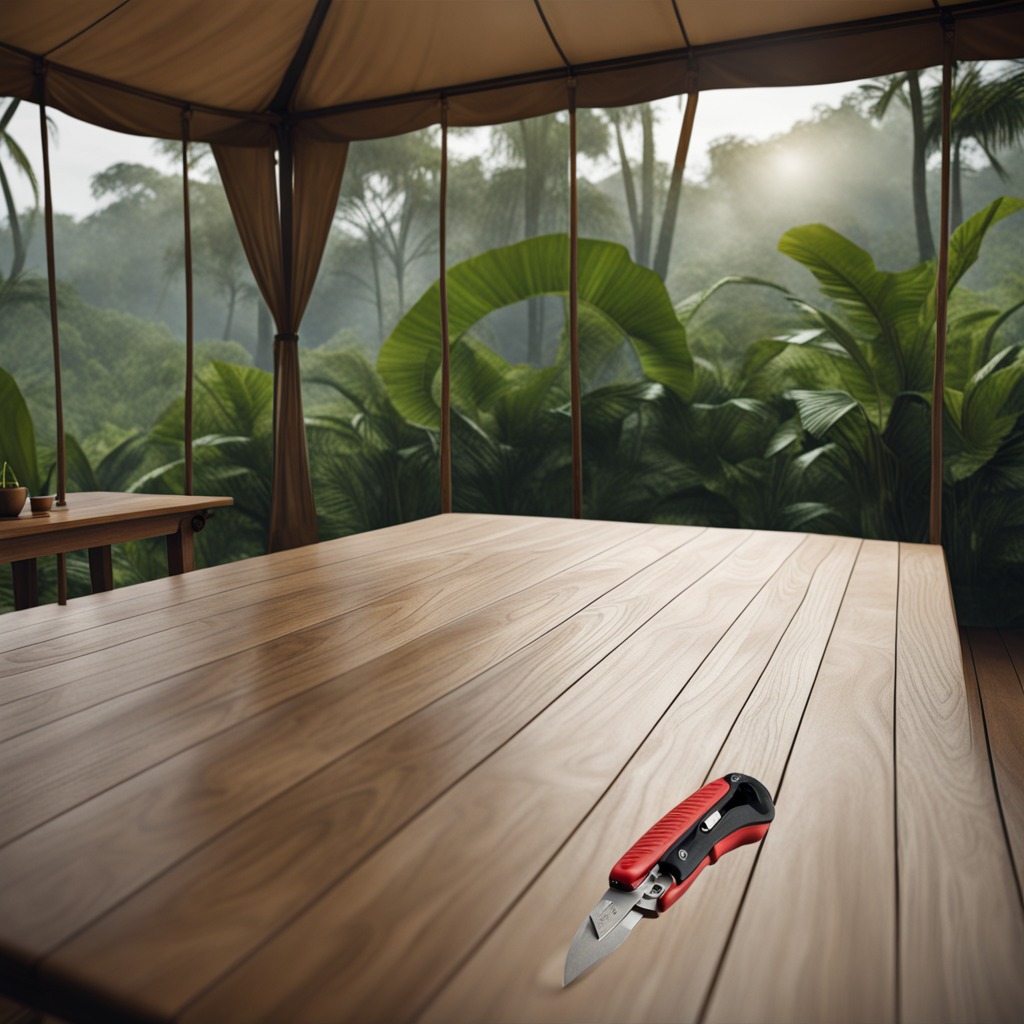
A utility knife lies on a clean wooden table inside a jungle field workshop tent humid ambient light worn but